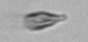
Label: Cryptophyta